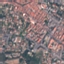
Land use / land cover: Residential